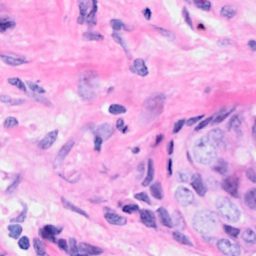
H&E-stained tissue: Breast